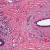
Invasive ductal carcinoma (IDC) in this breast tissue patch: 0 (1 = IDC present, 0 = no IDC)